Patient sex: F
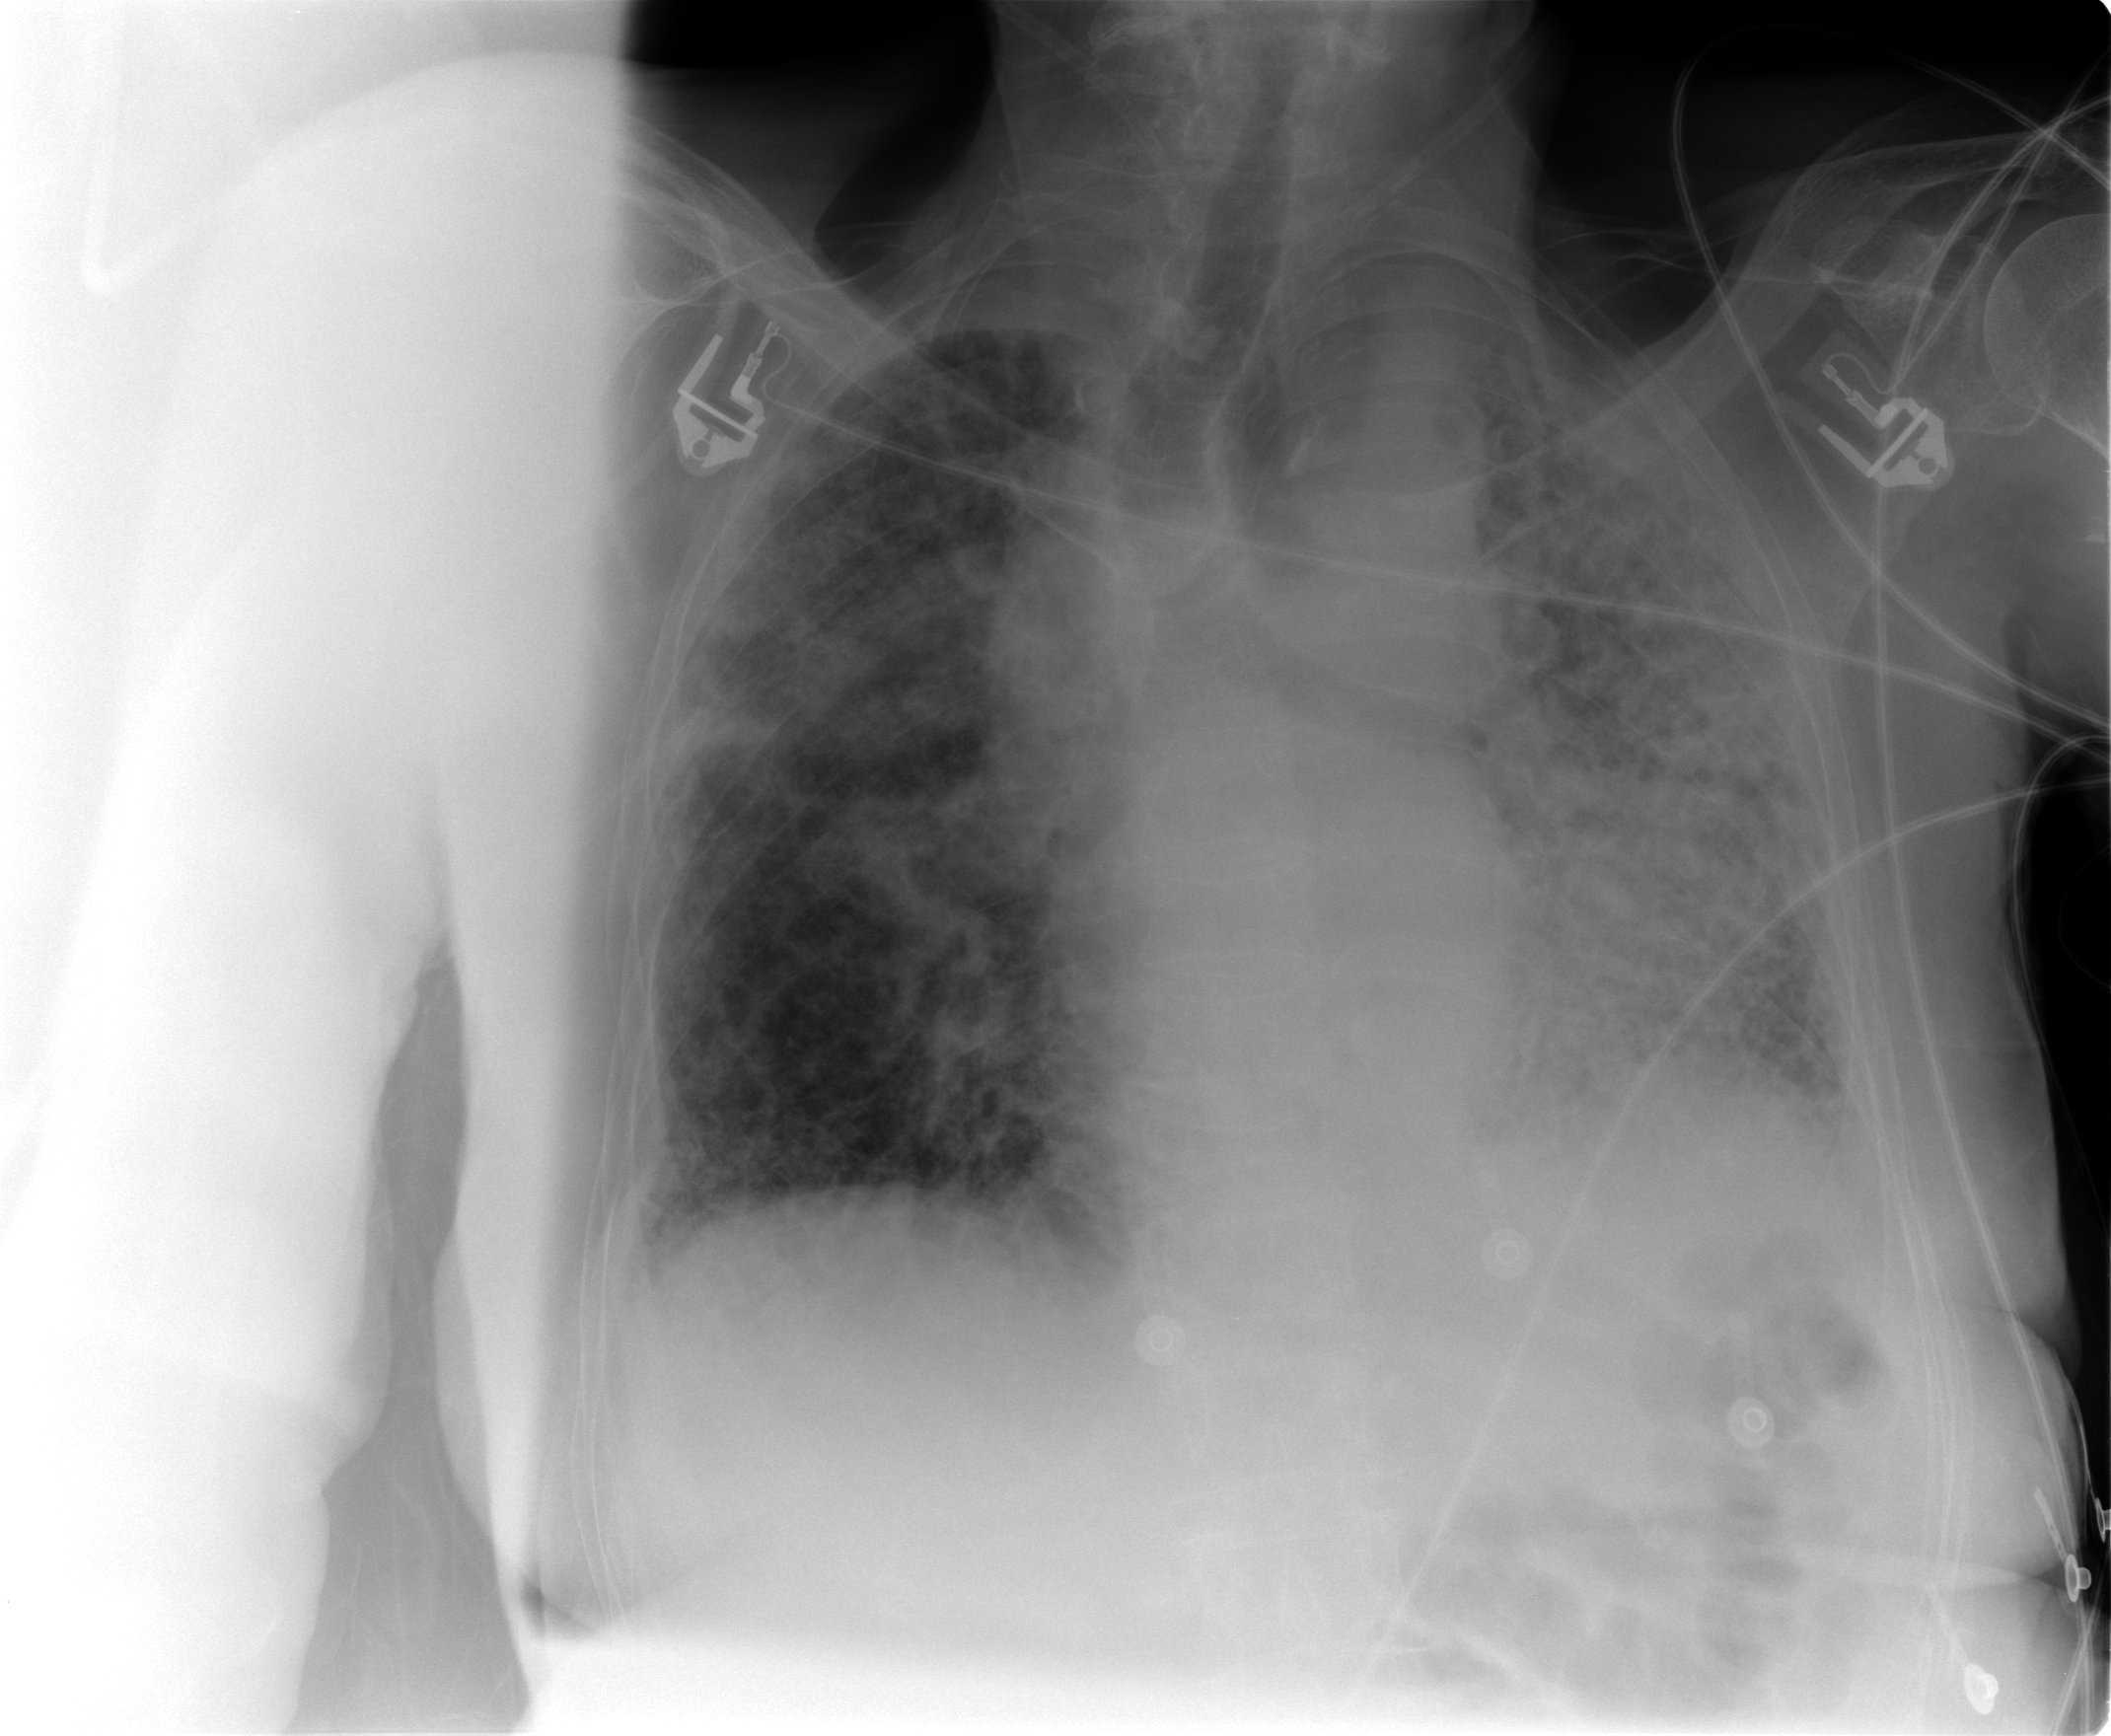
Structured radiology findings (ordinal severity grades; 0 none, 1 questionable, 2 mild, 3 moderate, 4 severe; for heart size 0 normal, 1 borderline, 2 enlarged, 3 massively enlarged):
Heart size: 0
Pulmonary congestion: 0
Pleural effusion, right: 0
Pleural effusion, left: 2
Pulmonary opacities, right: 0
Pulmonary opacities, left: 3
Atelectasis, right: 2
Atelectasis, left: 2